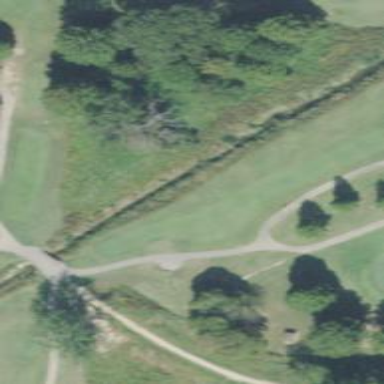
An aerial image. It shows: Grass area designated as golf tee.